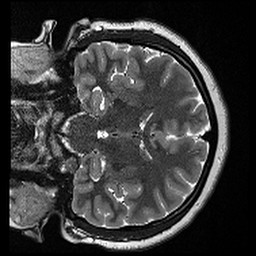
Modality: T2w
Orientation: coronal
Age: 18
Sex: female
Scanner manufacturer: siemens
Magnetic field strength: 3 T
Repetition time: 13.15 s
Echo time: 0.082 s